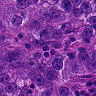
Metastatic tissue present: yes